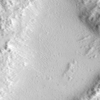
Label: not_dusty